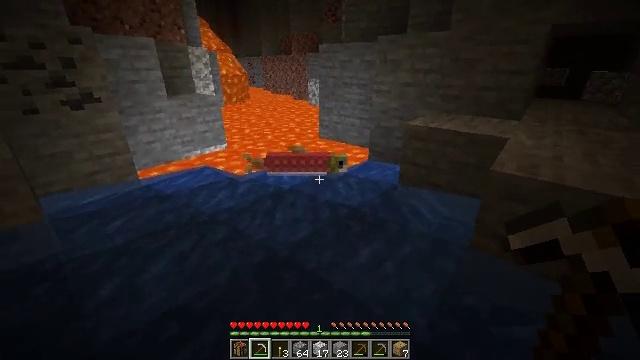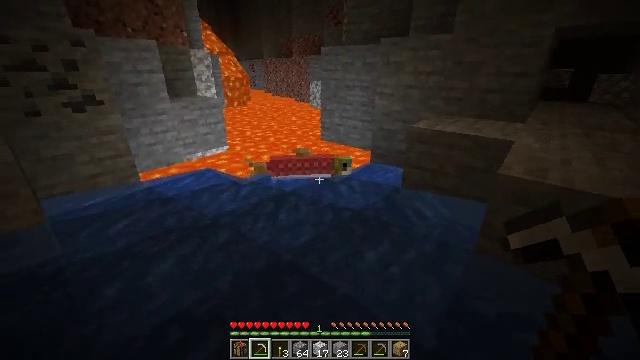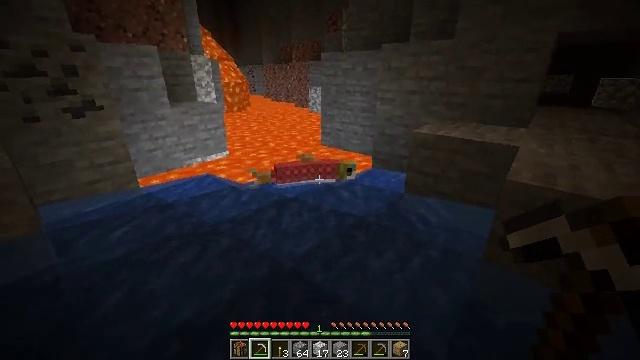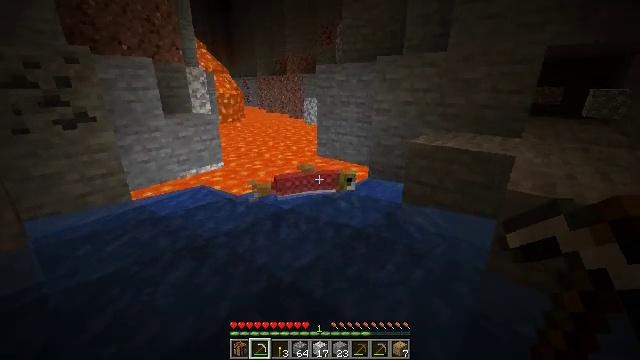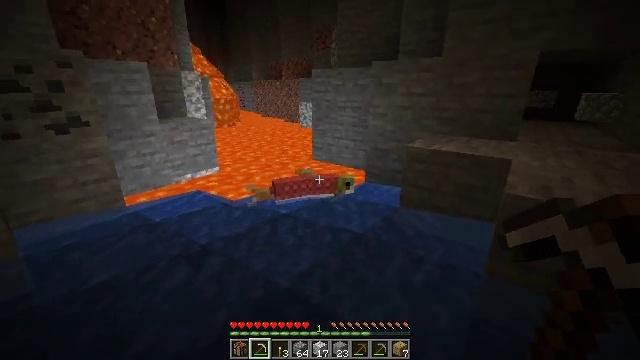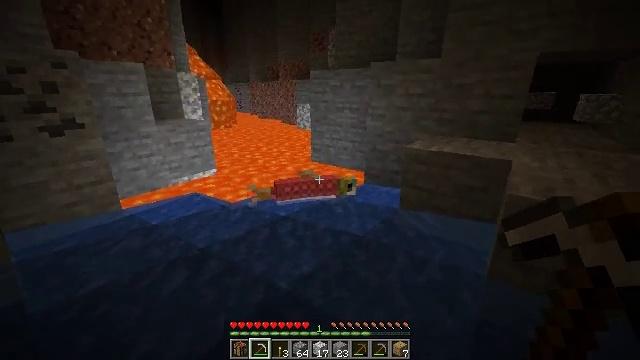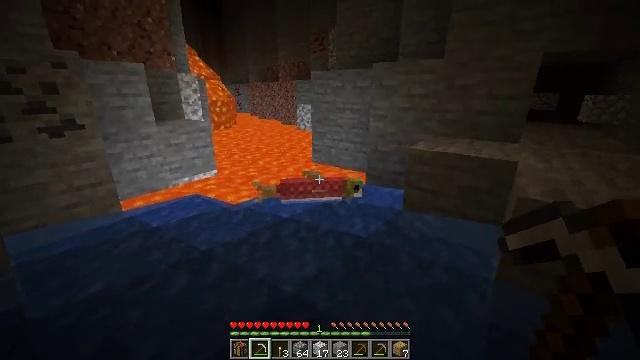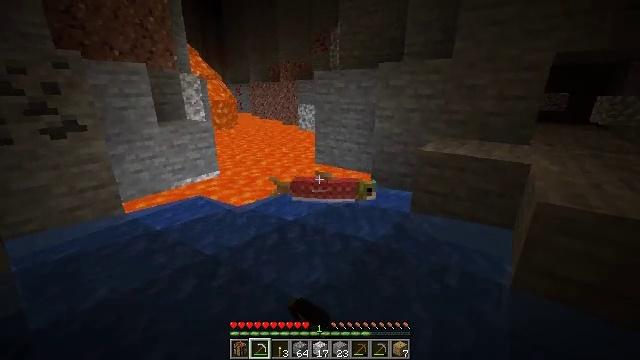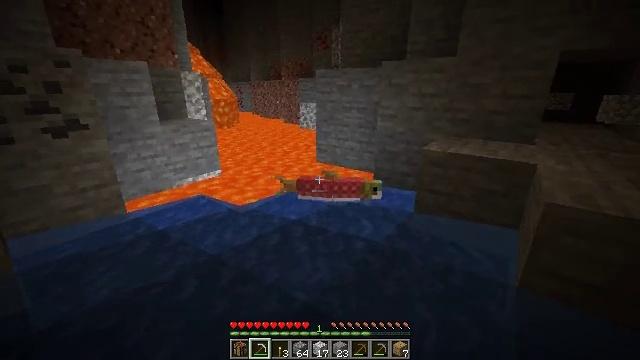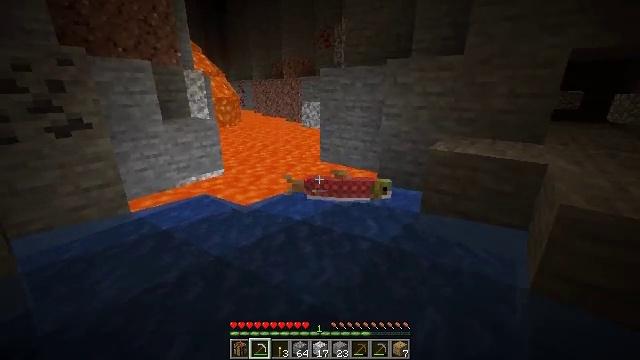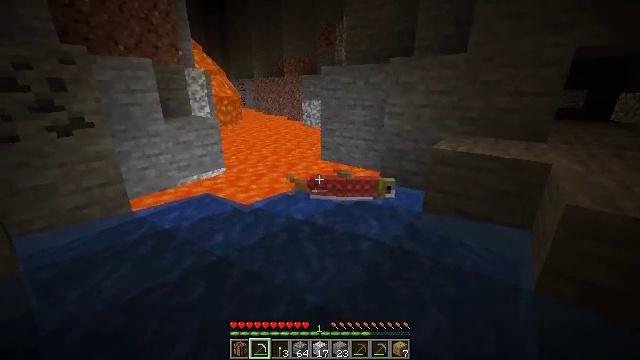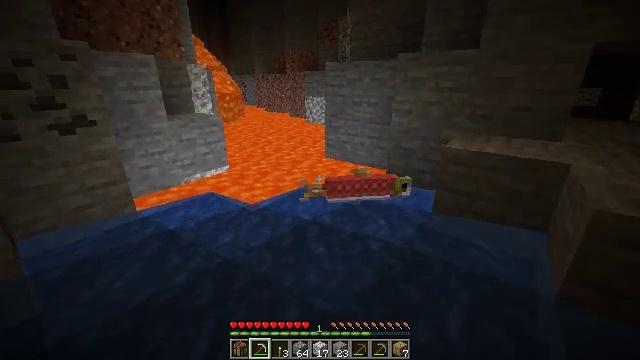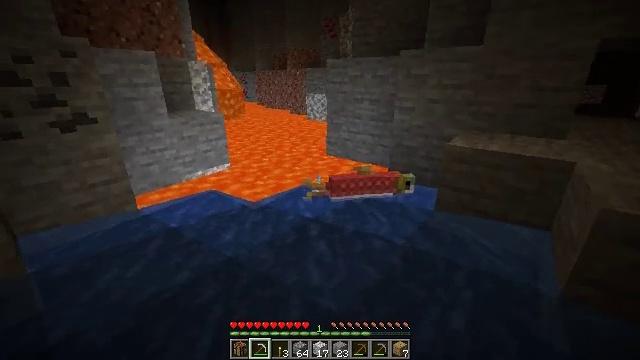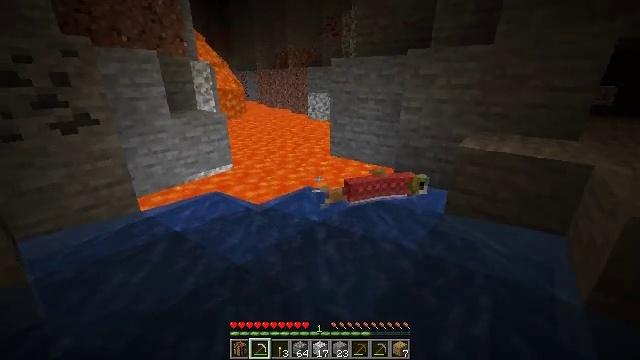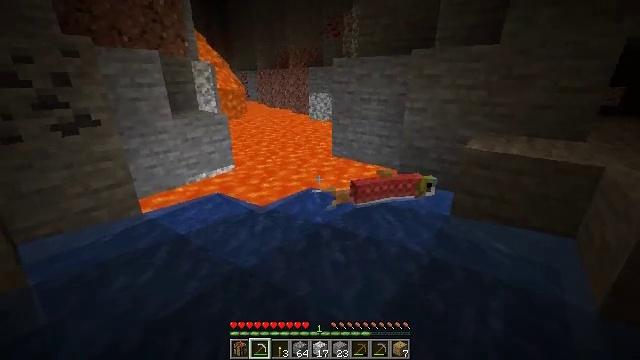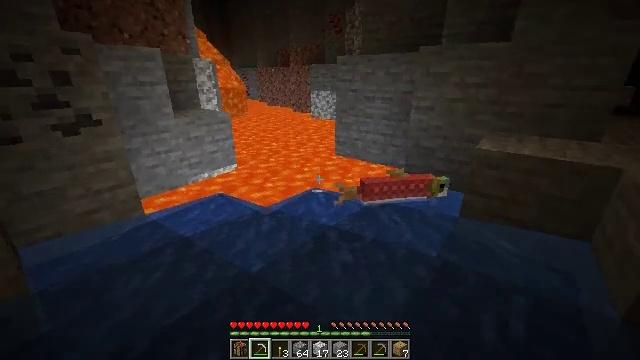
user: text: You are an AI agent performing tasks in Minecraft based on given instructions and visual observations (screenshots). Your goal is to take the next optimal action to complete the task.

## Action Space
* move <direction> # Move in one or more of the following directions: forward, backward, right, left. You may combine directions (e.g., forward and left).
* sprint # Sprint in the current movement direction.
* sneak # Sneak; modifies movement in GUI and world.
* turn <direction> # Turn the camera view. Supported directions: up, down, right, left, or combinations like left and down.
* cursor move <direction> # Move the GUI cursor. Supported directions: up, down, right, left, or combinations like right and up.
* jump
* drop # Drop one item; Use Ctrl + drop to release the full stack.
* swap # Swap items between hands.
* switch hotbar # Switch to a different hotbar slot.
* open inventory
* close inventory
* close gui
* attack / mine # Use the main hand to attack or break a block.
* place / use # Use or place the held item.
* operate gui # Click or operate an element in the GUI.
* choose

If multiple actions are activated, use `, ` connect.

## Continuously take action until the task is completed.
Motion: motion action
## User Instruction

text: Kill aquatic mobs.
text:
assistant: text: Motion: move left
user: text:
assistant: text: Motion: move left, turn up
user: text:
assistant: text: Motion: move left, turn right and up
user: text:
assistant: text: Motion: move left, turn right
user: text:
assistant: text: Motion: move left
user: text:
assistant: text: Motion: move left, attack / mine
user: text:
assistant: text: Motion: move left, attack / mine
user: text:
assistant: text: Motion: move left, attack / mine
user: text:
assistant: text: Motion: move left
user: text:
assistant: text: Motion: move left
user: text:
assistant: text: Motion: move left
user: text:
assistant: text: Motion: move left
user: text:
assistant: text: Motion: move left
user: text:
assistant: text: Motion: move left
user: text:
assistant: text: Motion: move left
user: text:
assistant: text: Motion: move back and move left, turn right and down
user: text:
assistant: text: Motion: move back and move left, turn right
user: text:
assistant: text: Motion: move back and move left
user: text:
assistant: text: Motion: move back and move left
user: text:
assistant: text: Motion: move back and move right
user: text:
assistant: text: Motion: move back and move right
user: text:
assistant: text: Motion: move back and move right
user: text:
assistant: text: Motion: move back and move right, turn left
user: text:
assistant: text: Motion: move right
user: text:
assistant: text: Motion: move right
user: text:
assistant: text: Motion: move right
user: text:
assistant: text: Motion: move right
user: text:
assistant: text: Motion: move right
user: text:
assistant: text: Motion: move right
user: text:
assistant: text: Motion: no_op